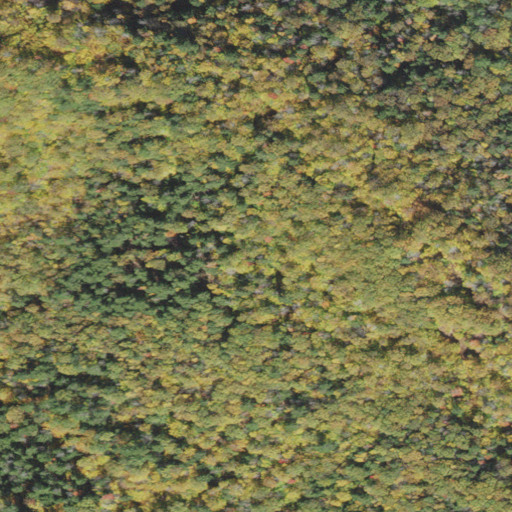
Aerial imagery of mountain in New Hampshire named Hayes Hill containing mixed forest, deciduous forest, and evergreen forest